Field crop: maize
Growth stage: 1
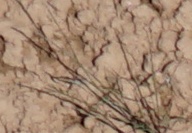
Species: lolium